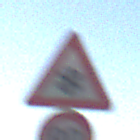
Verkehrszeichen: SchneeOderEisglaette
Zusatzzeichen unten: Geschwindigkeit90
Umgebung: Outdoor, Urban
Tageszeit: MorningAfternoon
Wetter: Clear
Licht: Natural
Jahreszeit: NotSpecified
Kontrast: HighContrast